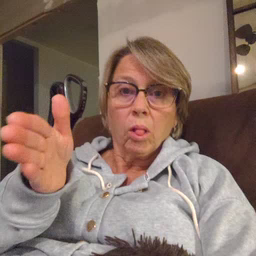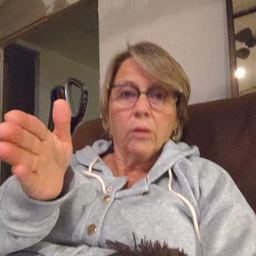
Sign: will